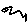
Label: zigzag